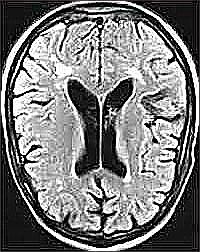
Label: notumor